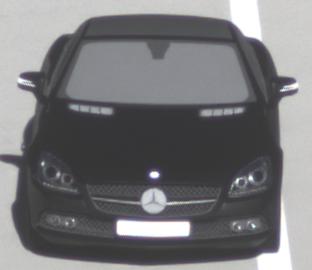
Make: Mercedes-Benz
Model: SLK 200
Detailed model: SLK-Class (172)
Model produced from: 2011/03
Model produced until: 2015/04
Doors: 2
Color: black
Road condition: dry road
Daytime: morning or afternoon
Contrast: high contrast